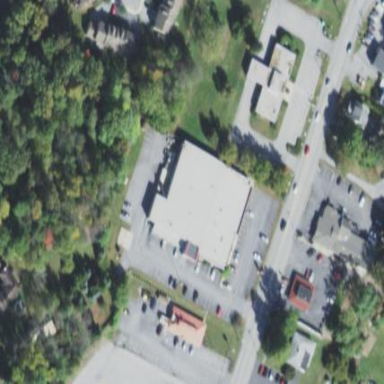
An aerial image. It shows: Building.